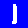
Digit: 1